Question: I'm trying to get started on testing JavaScript on the server-side with Node.JS
I'm using <URL>, but I can't get it to run my tests.
It just logs
> PS C:\Development\NET\Source\jsn> grunt Running "jasmine_node" task
undefinedFinished in 0.001 seconds 0 tests, 0 assertions, 0 failuresDone, without errors.
This is my 'Gruntfile.js'
'''
module.exports = function(grunt) {
grunt.initConfig({
pkg: grunt.file.readJSON('package.json'),
jasmine_node: {
specNameMatcher: 'spec',
projectRoot: '.',
requirejs: false,
forceExit: true,
jUnit: {
report: false,
savePath : "./build/reports/jasmine/",
useDotNotation: true,
consolidate: true
}
}
});
grunt.loadNpmTasks('grunt-jasmine-node');
grunt.registerTask('default', 'jasmine_node');
};
'''
And my file structure is this:

So, what am I doing wrong?
It's like the 'stub.js' file isn't ever even loaded, because it has a 'console.log' call in it to test that.
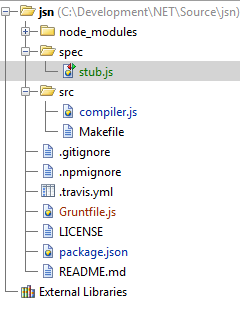
Answer: Either:
- '.spec.js'
Or
- 'specNameMatcher''matchall: true'